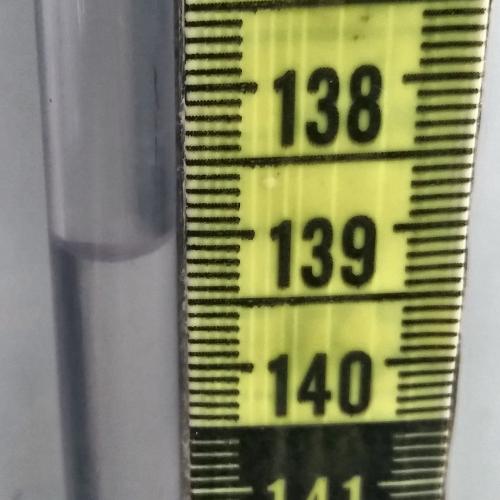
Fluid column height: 139.1 cm